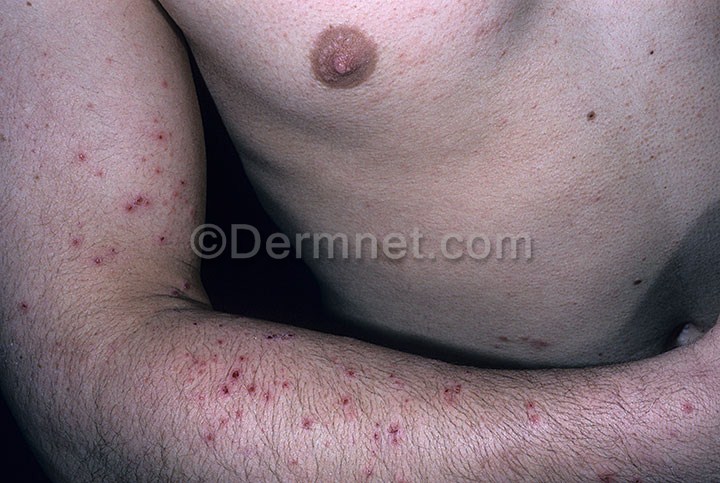
Disease: Warts Molluscum and other Viral Infections